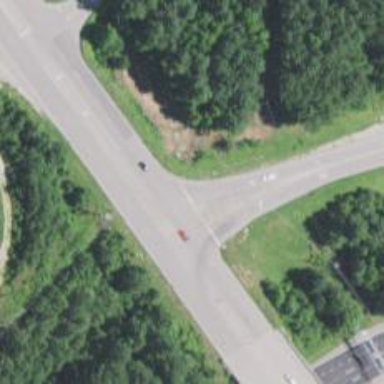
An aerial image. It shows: Stop road.